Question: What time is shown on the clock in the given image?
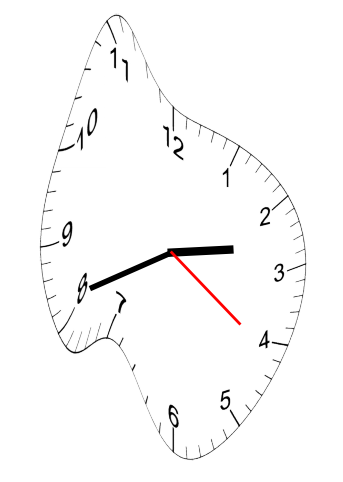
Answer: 02:41:21